Question: I have two problems with android SDK.The first is that after installing sdk manager I can not install new plateform,tools,sysimage etc online it gives following error:
> Fetching
Validate XML
XML verification failed for .
Line -1:-1, Error: org.xml.sax.SAXParseException: schema_reference.4: Failed to read schema document 'null', because 1) could not find the document; 2) the document could not be read; 3) the root element of the document is not <>.
Fetched Add-ons List successfully
Fetching URL:
Validate XML:
XML verification failed for .
Line -1:-1, Error: org.xml.sax.SAXParseException: schema_reference.4: Failed to read schema document 'null', because 1) could not find the document; 2) the document could not be read; 3) the root element of the document is not <>.
Fetching URL:
Validate XML:
Failed to fetch URL , reason: addon.xml
Done loading packages.
- -
I am using DSL for internet and .
For the sake of removing this problem I also tried proxy server but all in vain.
I used both Eclipse and Netbeans for dev.Everything worked fine,until I tried to run a new project and even sample project.
On Eclipse it gave me following error:

Same problem was with netbeans:
> Creating redLight-debug-unaligned.apk and signing it with a debug key...
D:\Androidndroid-sdk oolsntuild.: The following error occurred while executing this line:
D:\Androidndroid-sdk oolsntuild.: The following error occurred while executing this line:
D:\Androidndroid-sdk oolsntuild.:
com.android.sdklib.build.ApkCreationException: java.lang.ArrayIndexOutOfBoundsException: 13
I am new in android app development and trying to rebuild my Java Application for android platform,but I am stuck in first step.
Please help me here.
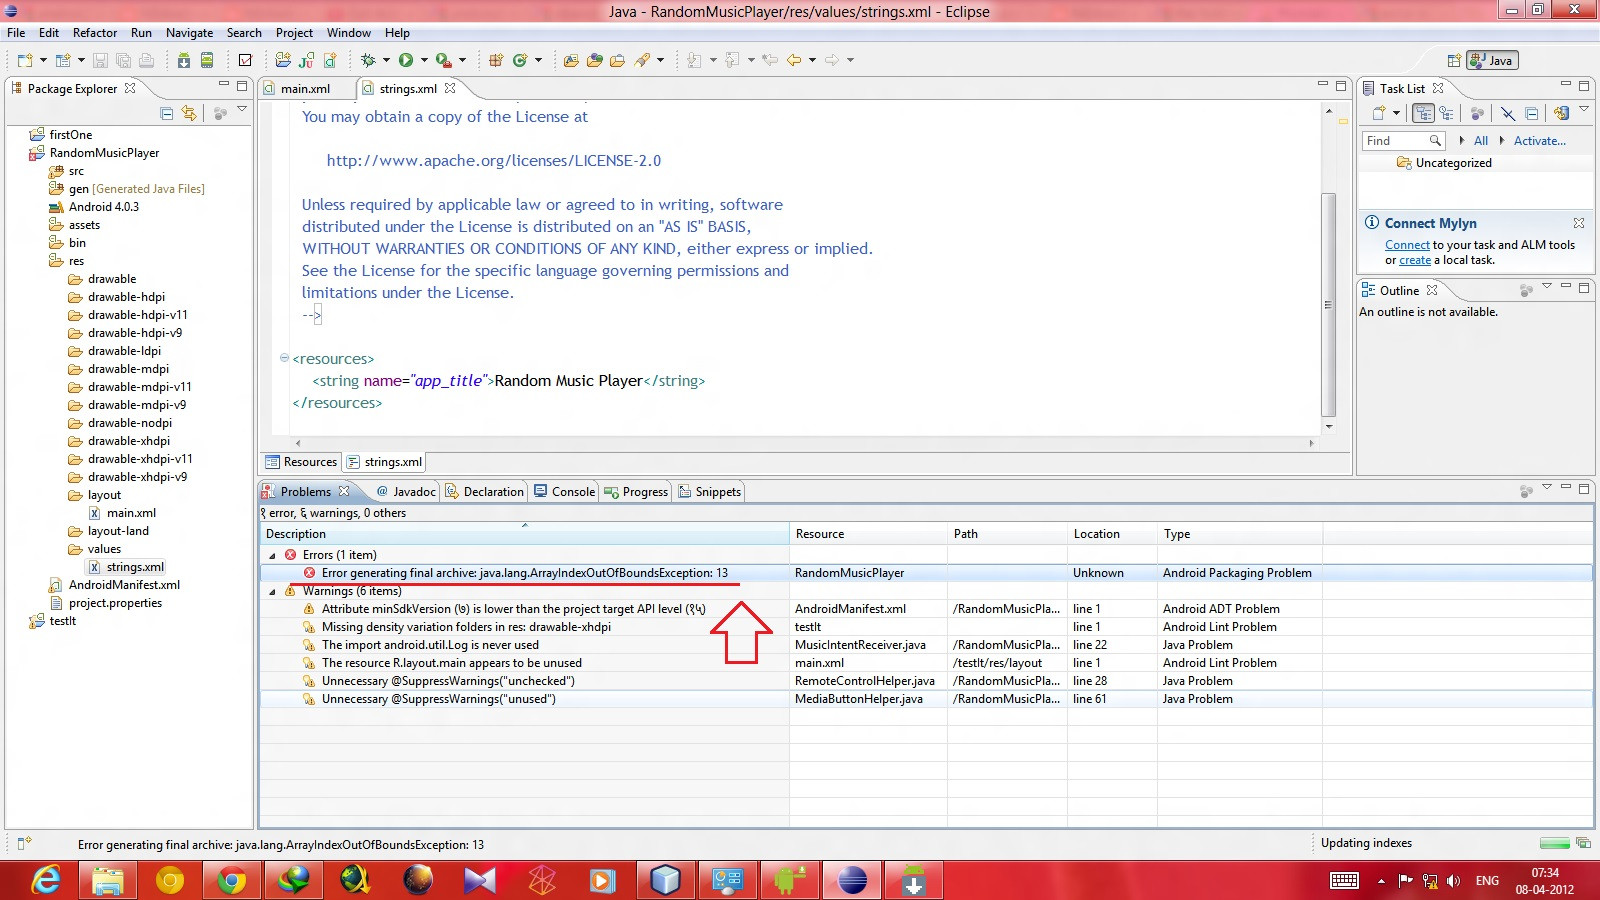
Answer: Solution for your first problem is simple : Line -1:-1, it shows u r language for windows os is set to hindi (IN_HI).
Goto Control panel region & language option change language to English for all formats.
Restart machine & fetch xml.
I am also facing second problem solution to that is not yet found
check this: <URL>
Also I have updated bug in Android issues :
<URL>